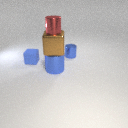
small blue metal cylinder behind small blue rubber cube